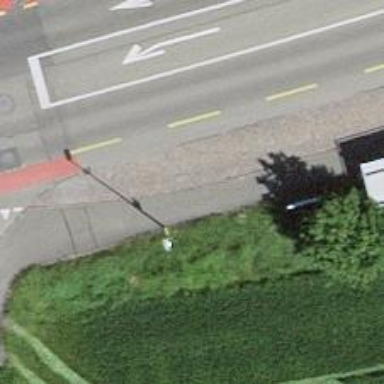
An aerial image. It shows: Footway along the road.